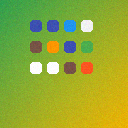
Screen state: on